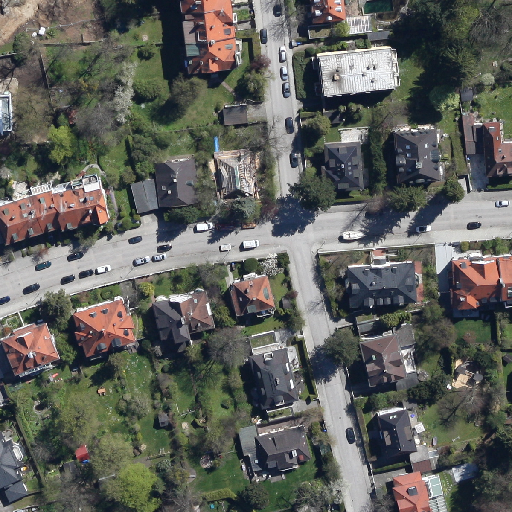
Referring expression: vehicle in the parking area